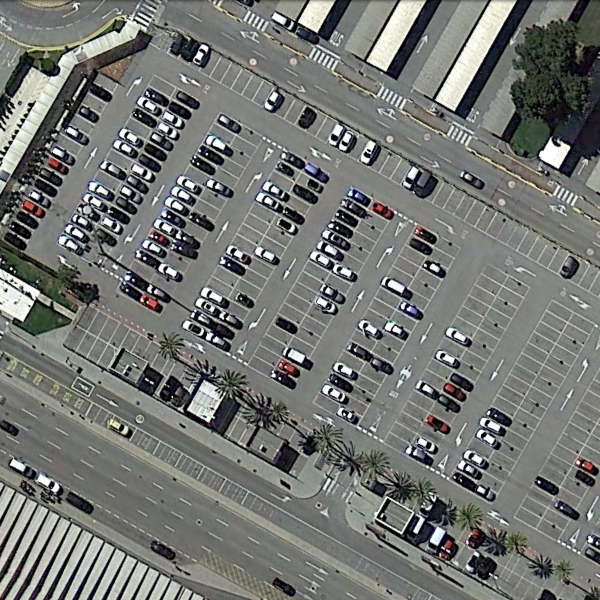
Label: Parking